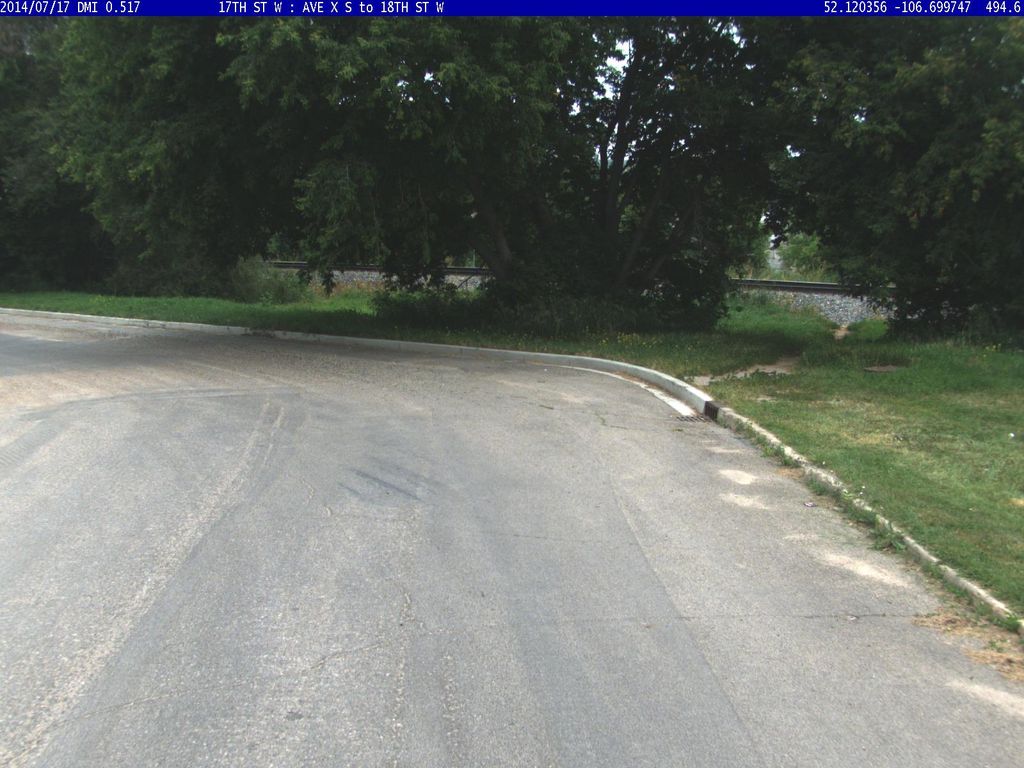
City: saskatoon